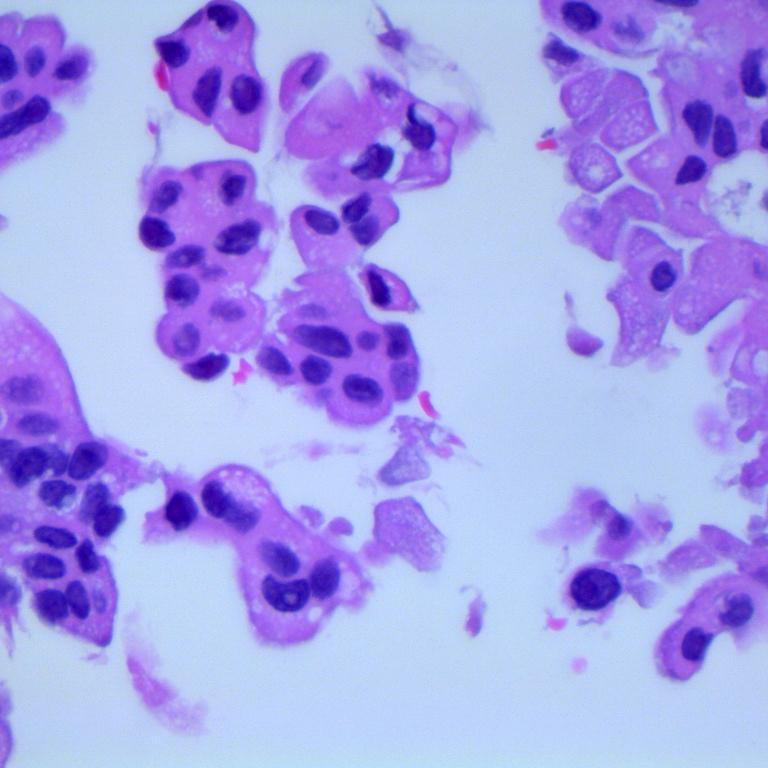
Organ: lung
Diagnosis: adenocarcinomas